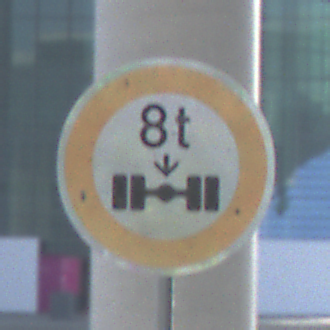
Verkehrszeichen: TatsaechlicheAchslast
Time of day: MorningAfternoon
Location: Outdoor (Urban)
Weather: PartlyCloudy
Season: NotSpecified
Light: Natural